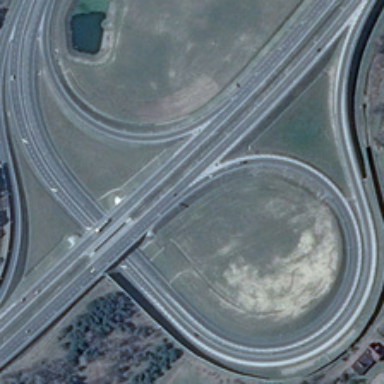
Some green trees are near a viaduct with several cars .